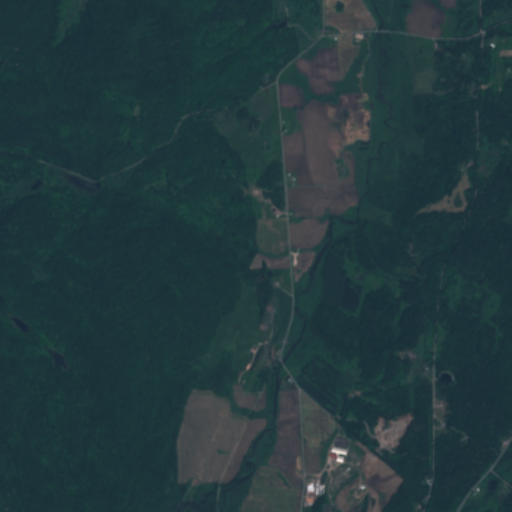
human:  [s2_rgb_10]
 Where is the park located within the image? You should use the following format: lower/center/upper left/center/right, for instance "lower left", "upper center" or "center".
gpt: There is no park in the image.